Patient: sex M, age 48
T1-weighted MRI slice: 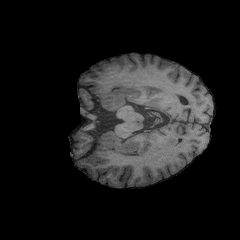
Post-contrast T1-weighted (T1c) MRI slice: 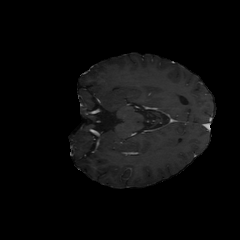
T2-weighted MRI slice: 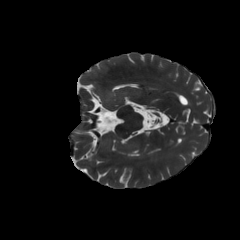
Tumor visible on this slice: no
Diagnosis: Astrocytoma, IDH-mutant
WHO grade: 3